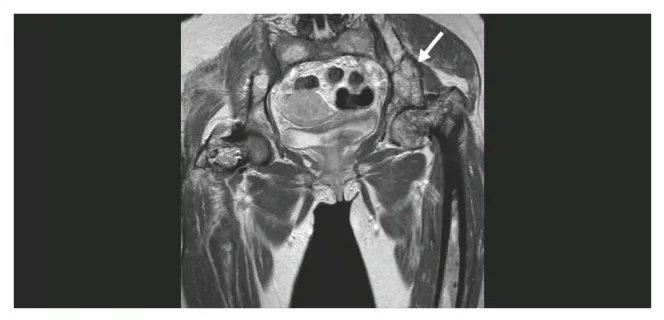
Coronal T1 post-gadolinium image of the pelvis confirms multifocal, enhancing, intra-osseous lesions within the left ilium (white arrow), right ilium, sacrum and proximal femora.
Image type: radiology (mri)